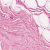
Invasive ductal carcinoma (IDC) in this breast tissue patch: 0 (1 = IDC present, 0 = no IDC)